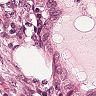
Metastatic tissue present: yes